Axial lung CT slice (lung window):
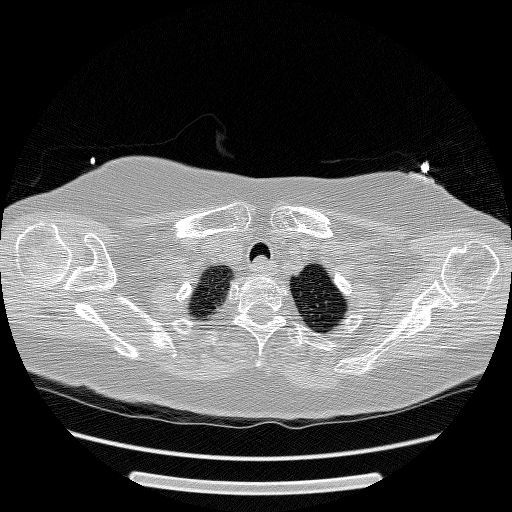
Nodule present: no